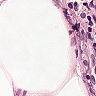
Metastatic tissue present: no